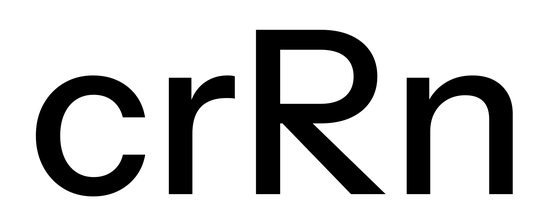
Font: InstrumentSans_Medium